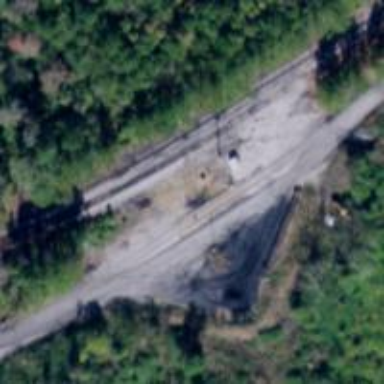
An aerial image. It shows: Rail spur service.